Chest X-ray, AP view. Patient: 47 years old, sex M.
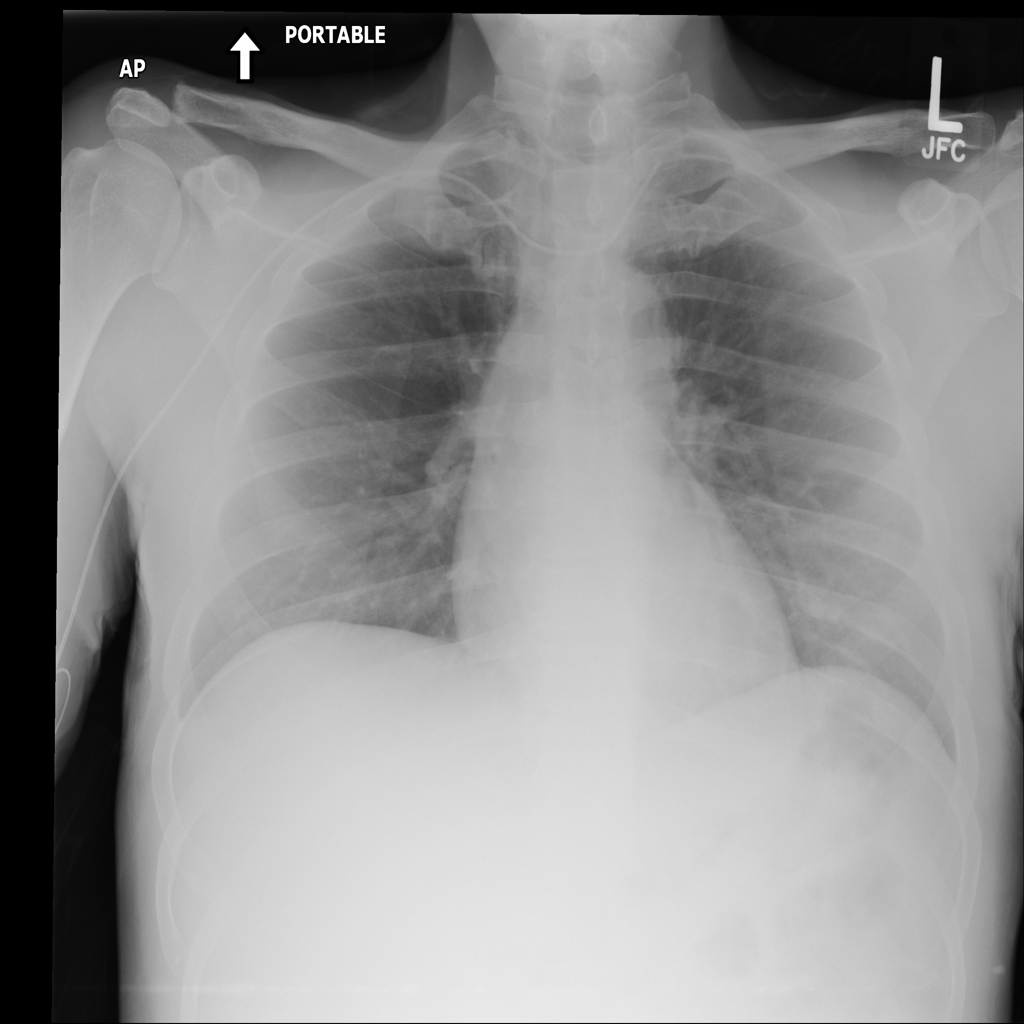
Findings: No Finding